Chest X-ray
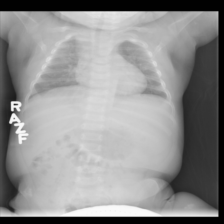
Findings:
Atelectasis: negative
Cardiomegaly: negative
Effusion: negative
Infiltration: negative
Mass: negative
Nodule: negative
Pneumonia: negative
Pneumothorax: negative
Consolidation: negative
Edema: negative
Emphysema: negative
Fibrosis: negative
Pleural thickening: negative
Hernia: negative